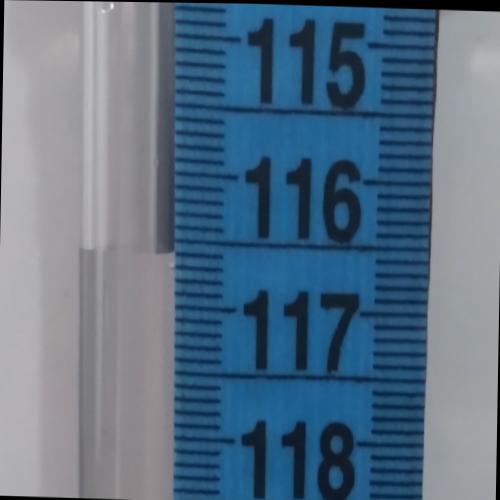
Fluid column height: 116.6 cm